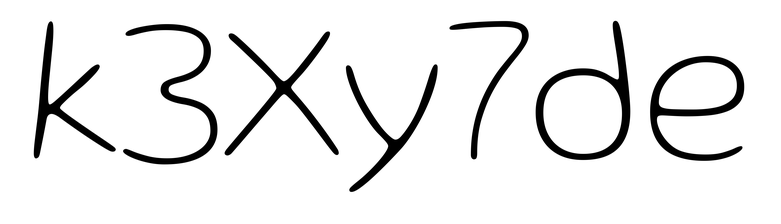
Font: Gluten_Thin